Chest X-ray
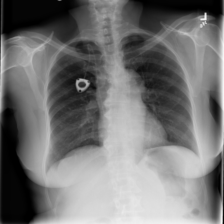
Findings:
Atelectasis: negative
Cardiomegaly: negative
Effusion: negative
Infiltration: negative
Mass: negative
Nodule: negative
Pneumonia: negative
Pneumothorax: negative
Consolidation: negative
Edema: negative
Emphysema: negative
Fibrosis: negative
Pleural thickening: negative
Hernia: negative